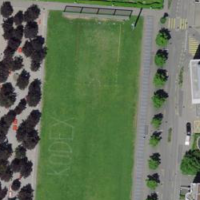
EUNIS habitat code: 53
Species observed at this site:
Cirsium arvense
Plantago major
Fagus sylvatica
Streptopelia decaocto
Bellis perennis
Trifolium repens
Leucanthemum vulgare
Achillea millefolium
Hedera helix
Trifolium pratense